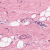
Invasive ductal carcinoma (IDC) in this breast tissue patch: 1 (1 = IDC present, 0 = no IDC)